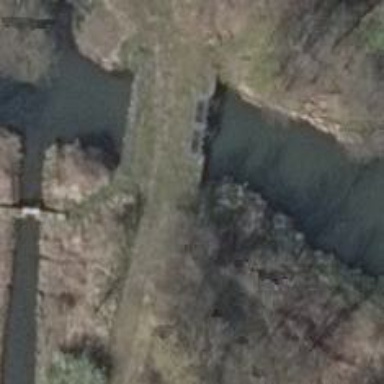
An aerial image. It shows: Weir in waterway.